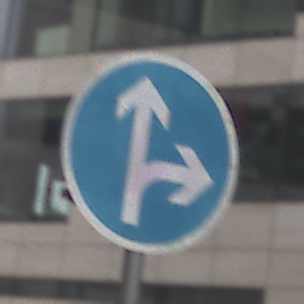
Verkehrszeichen: VorgeschriebeneFahrtrichtungGeradeausOderRechts
Umgebung: Outdoor, Urban
Tageszeit: Midday
Wetter: Overcast
Licht: Natural
Jahreszeit: NotSpecified
Kontrast: LowContrast